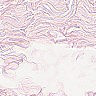
Metastatic tissue present: no